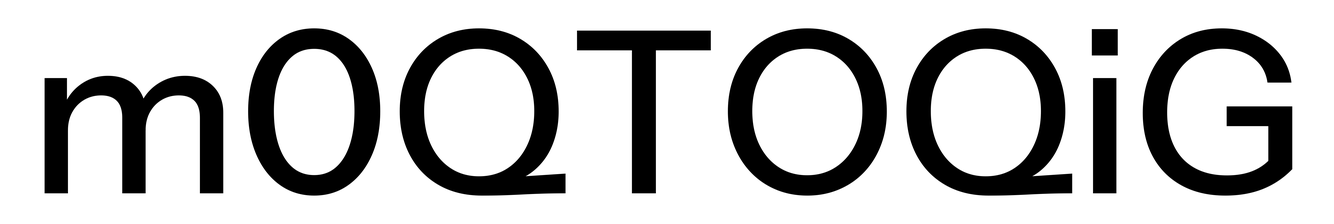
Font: InstrumentSans_Medium